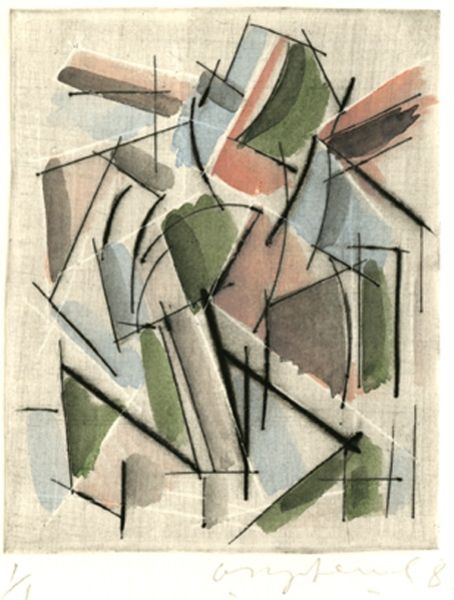
Titel: No. 645, No. 645
Künstler: Oleg Kudriashov
Standort: Amherst (Massachusetts, USA)
Institution: Mead Art Museum, Amherst College
Schlagwörter: modern, line, abstract, shapes, shaped